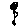
Label: flower